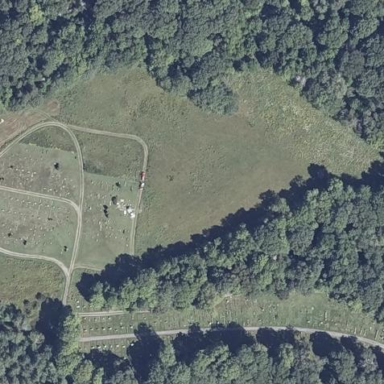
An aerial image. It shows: Cemetery.